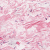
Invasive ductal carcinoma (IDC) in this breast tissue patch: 0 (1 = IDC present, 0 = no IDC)